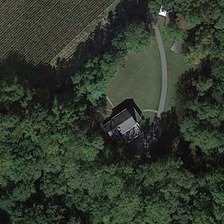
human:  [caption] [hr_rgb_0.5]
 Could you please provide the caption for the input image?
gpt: a forest is standing near a striped farmland  in which is a house with a road .

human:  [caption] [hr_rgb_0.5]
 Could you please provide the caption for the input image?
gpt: a curved country road stretches to this house surrounded by the wood next to the farm land .

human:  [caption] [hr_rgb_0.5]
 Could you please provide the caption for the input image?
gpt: a forest is standing near a striped farmland  in which is a house with a road .

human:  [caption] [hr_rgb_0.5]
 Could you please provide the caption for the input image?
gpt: a forest is standing near a striped farmland  in which is a house with a road .

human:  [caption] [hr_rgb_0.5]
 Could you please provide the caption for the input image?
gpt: a building is surrounded by many green trees and a piece of green farmland .